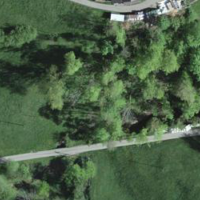
EUNIS habitat code: 24
Species observed at this site:
Lamium galeobdolon